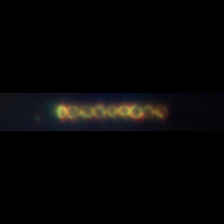
Taxon: Chaetoceros
Group: Diatoms